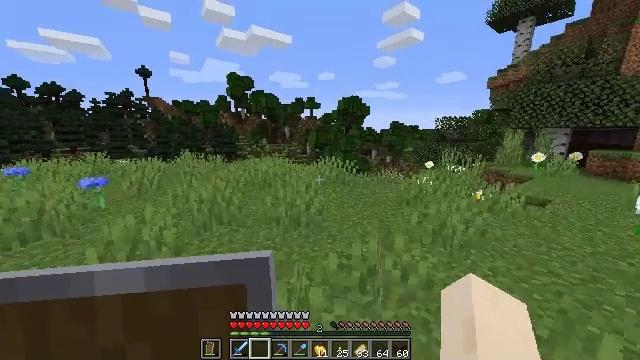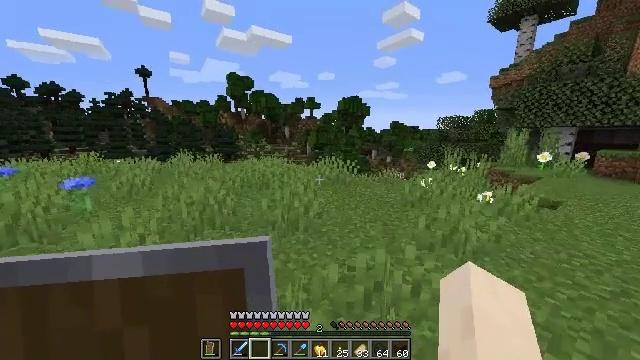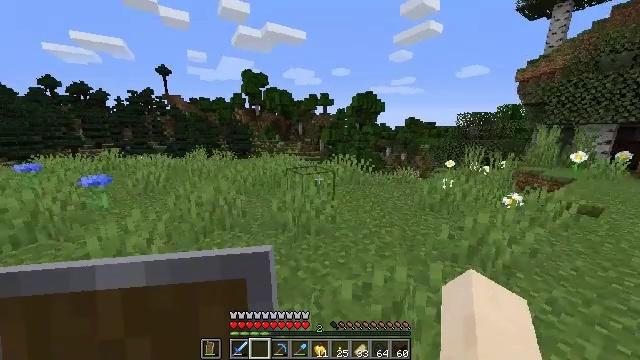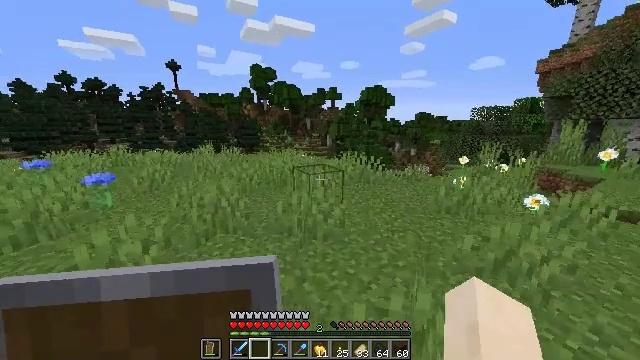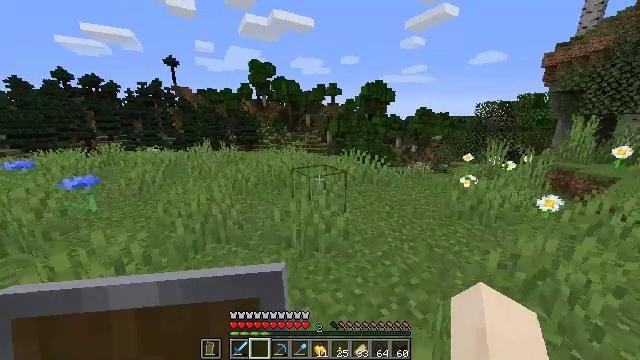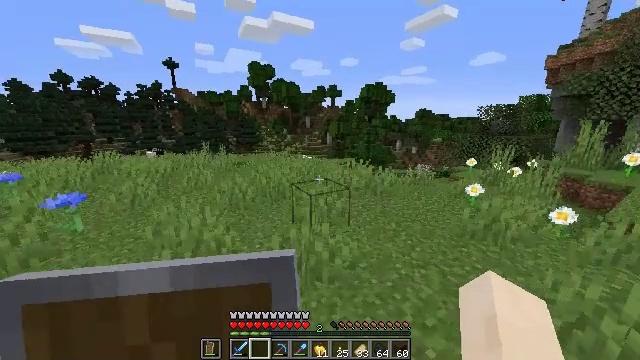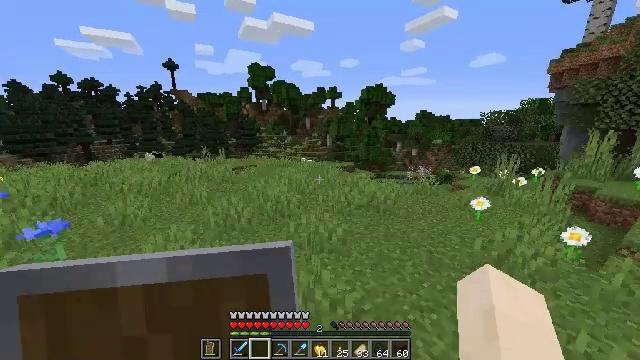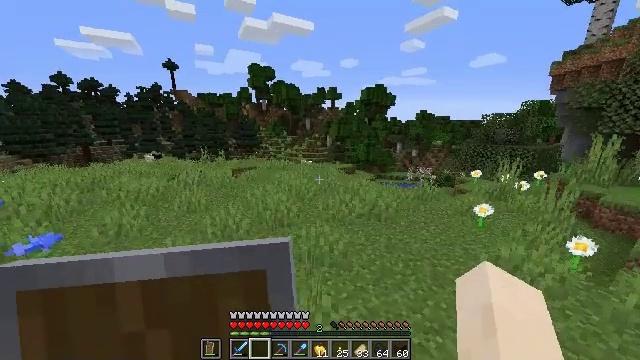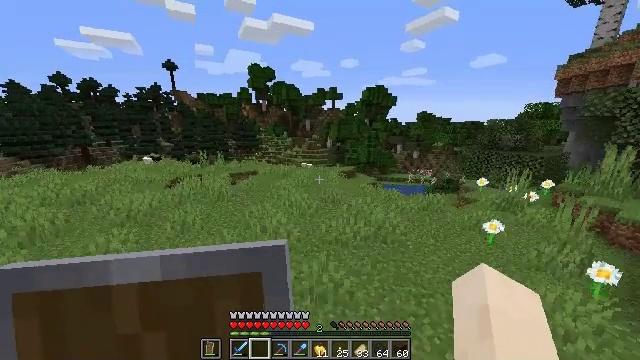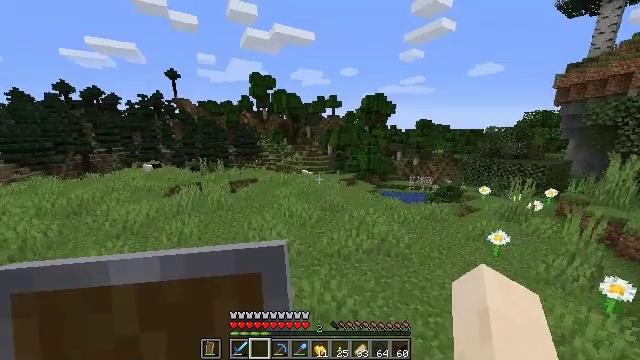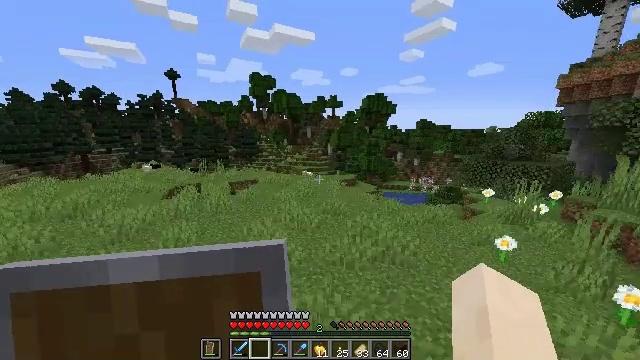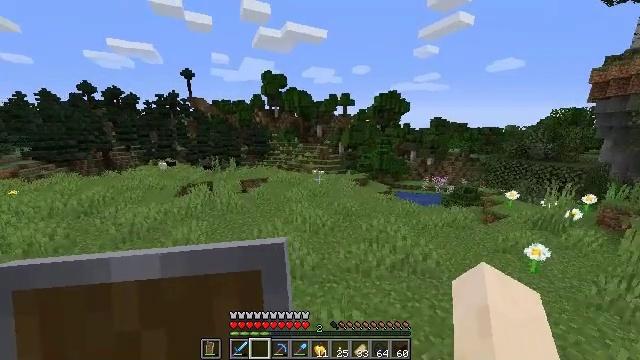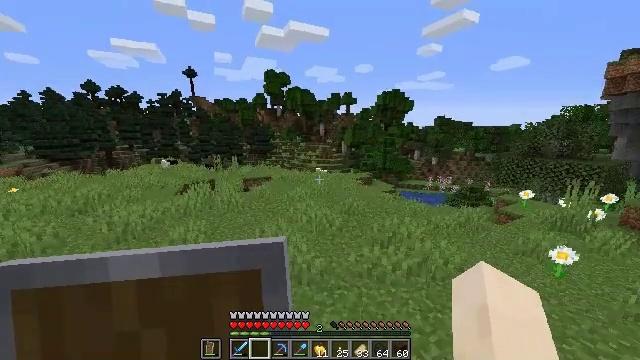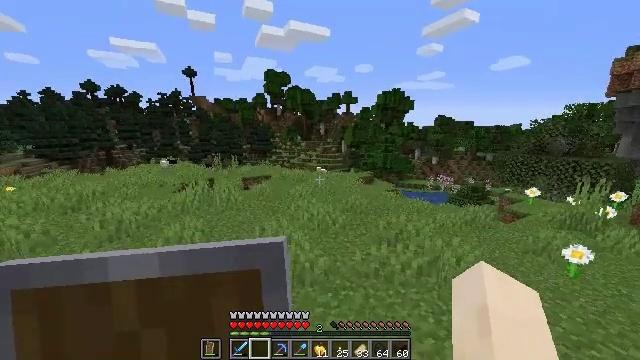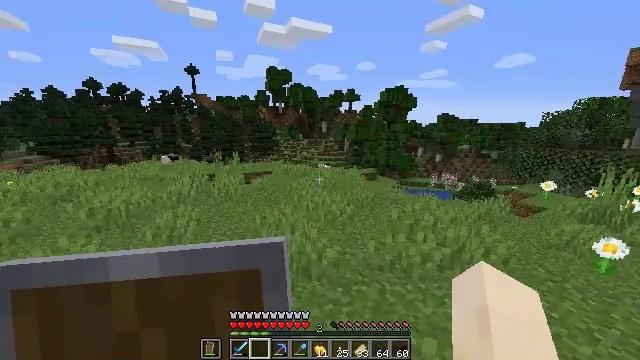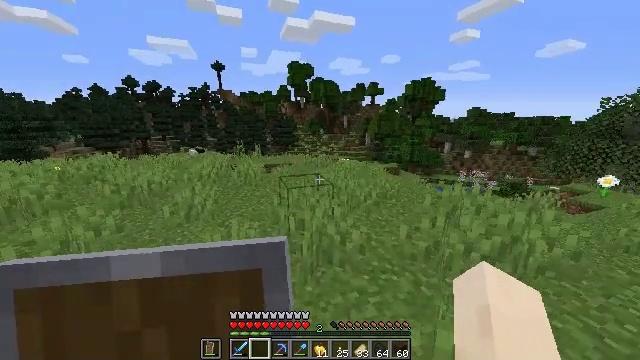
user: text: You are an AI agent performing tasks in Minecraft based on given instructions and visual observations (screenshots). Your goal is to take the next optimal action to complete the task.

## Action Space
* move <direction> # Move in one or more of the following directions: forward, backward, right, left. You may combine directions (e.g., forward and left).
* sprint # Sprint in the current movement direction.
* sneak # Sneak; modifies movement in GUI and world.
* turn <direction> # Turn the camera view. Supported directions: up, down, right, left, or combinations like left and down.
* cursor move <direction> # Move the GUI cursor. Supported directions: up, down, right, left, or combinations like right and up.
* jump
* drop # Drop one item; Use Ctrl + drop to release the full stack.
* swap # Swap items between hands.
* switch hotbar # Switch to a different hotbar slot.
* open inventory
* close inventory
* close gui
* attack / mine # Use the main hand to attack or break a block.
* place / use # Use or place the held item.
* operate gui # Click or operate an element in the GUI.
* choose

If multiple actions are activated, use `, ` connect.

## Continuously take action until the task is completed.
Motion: motion action
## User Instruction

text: Gather grass block for landscaping.
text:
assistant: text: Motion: move forward
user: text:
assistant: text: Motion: move forward, turn left
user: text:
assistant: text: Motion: move forward, turn left and down
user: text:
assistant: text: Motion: move forward
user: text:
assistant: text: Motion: move forward, jump
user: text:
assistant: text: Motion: move forward and move left, jump
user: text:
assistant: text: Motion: move forward and move left, jump
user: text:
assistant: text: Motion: move forward and move left, jump
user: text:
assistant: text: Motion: move forward and move left, turn up, jump
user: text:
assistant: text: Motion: move forward and move left, jump
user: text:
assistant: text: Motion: move forward and move left, turn left, jump
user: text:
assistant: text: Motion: move forward and move left, jump
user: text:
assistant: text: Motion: move forward, jump
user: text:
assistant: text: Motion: move forward, jump
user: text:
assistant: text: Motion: move forward, turn left and down, jump
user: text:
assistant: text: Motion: move forward, turn left, jump
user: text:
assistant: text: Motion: move forward, jump, switch to hotbar 3
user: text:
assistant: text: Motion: move forward, jump, switch to hotbar 3
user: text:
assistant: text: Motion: move forward, jump, switch to hotbar 3
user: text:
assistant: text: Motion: move forward, jump, switch to hotbar 3
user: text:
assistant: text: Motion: move forward, jump
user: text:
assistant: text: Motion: move forward, jump
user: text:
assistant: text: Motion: move forward, jump
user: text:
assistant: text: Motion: move forward, jump
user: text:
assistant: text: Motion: move forward, jump
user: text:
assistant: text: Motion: move forward, jump
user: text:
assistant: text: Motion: move forward, jump
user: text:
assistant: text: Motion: move forward, turn left and down, jump
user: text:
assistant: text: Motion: move forward, turn left and down, jump
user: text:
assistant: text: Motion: move forward, turn left and down, jump